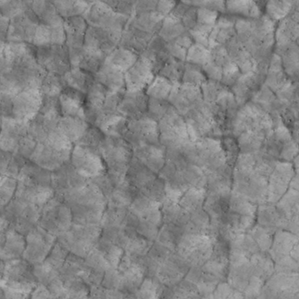
Label: non_frost